高一 · 立体几何学
如图所示, 在直四棱柱 $A B C D-A_{1} B_{1} C_{1} D_{1}$ 中, 当底面四边形 $A B C D$ 满足 \$ \qquad \$时, $A_{1} C \perp B_{1} D_{1}$.(写出一个正确条件即可)

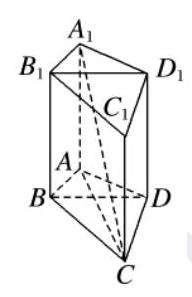
答案: $A C \perp B D$
解析: 连接 $B D$. 因为 $B D / / B_{1} D_{1}$, 所以要使 $A_{1} C \perp B_{1} D_{1}$, 即使 $A_{1} C \perp B D$. 又因为 $A_{1} A \cap A_{1} C=A_{1}$, 所以 $B D \perp$ 平面 $A_{1} A C$. 因为 $A C \subset$ 平面 $A_{1} A C$, 所以 $A C \perp B D$.